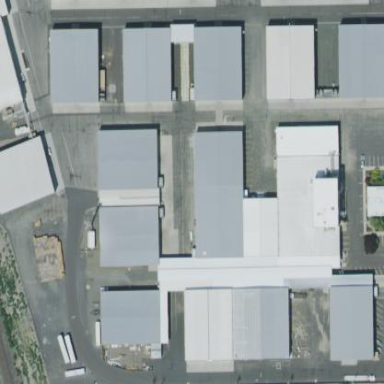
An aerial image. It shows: Industrial area.